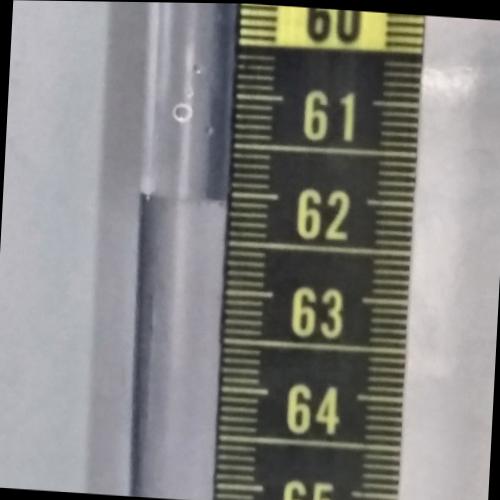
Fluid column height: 62.1 cm